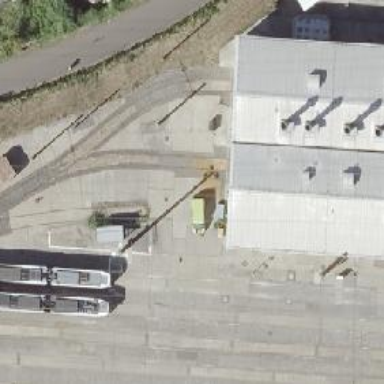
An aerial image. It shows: Tram railway passing through service yard.